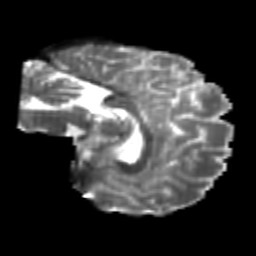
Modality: T2w
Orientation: sagittal
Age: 24
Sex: female
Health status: healthy
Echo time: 0.074 s